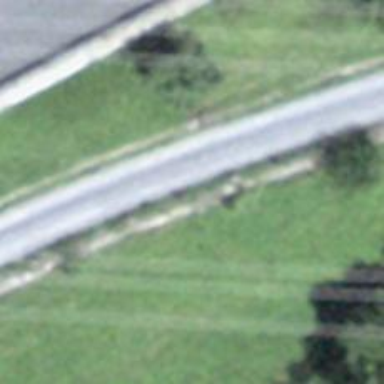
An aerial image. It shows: Retaining wall.